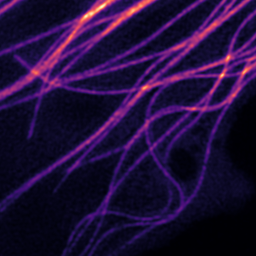
Label: Super-resolution Microtubules image